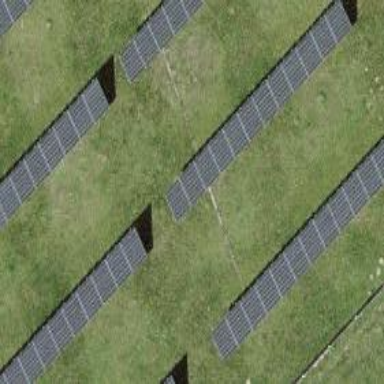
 consisting of solar photovoltaic panels."